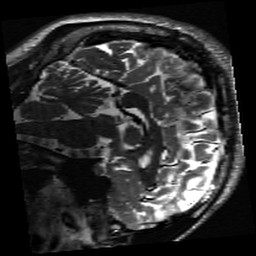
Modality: inplaneT2
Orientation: sagittal